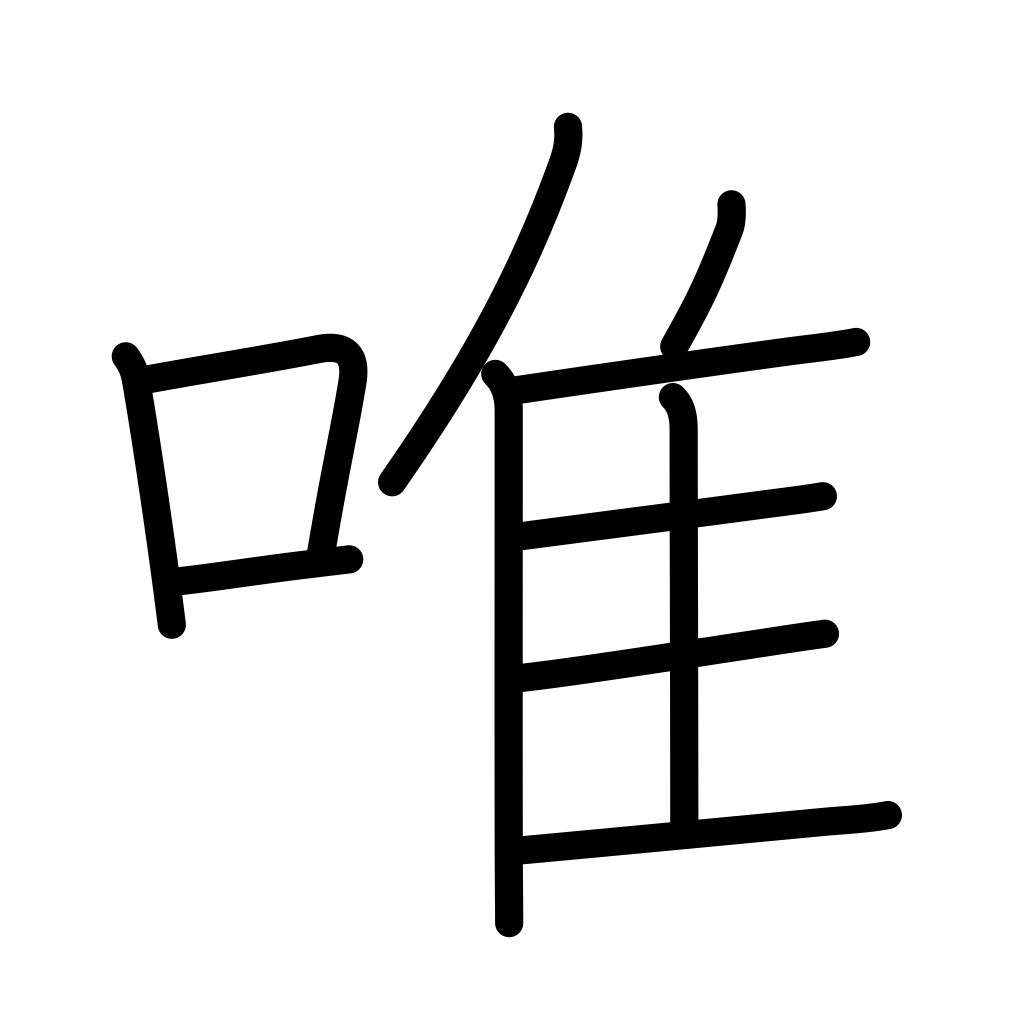
Meaning: solely, only, merely, simply